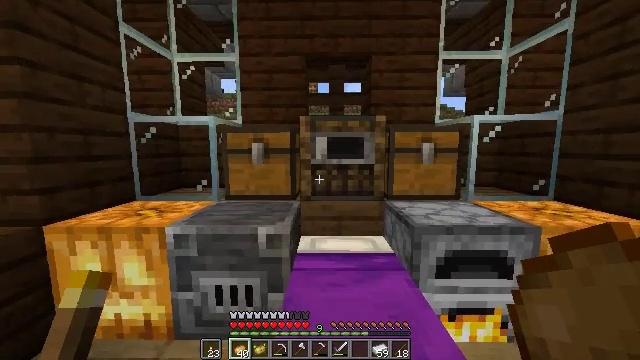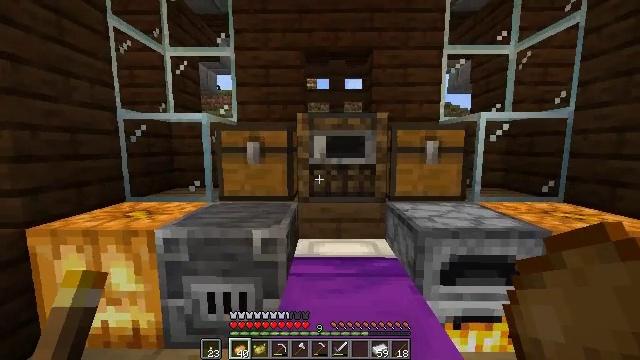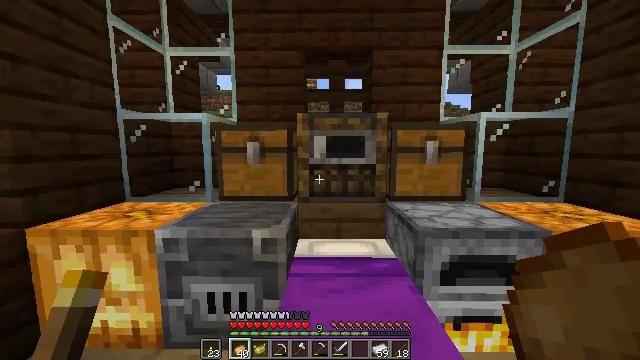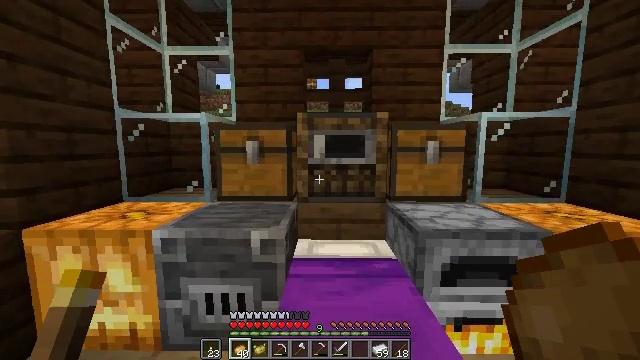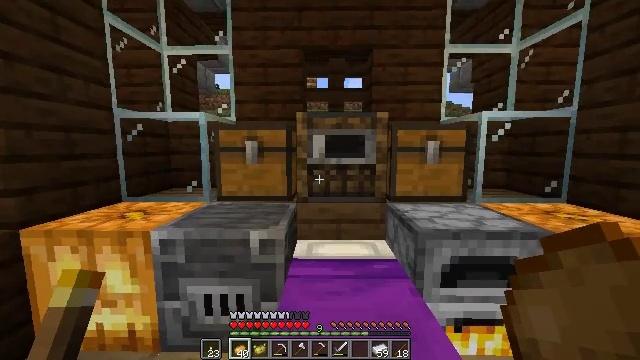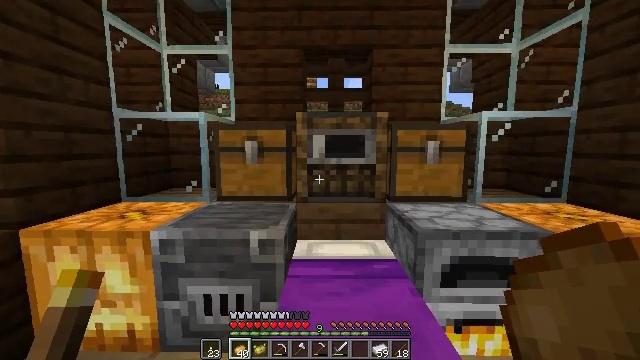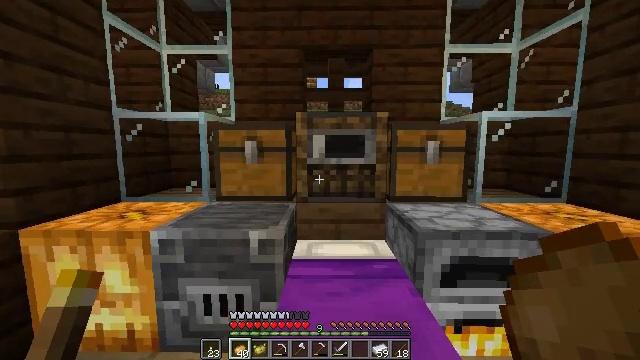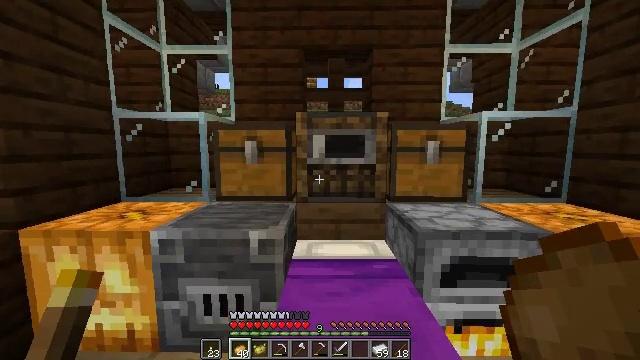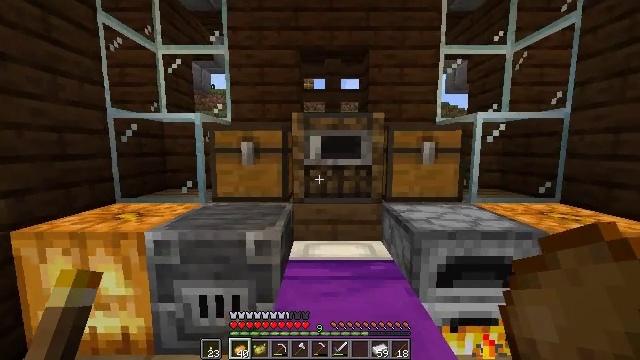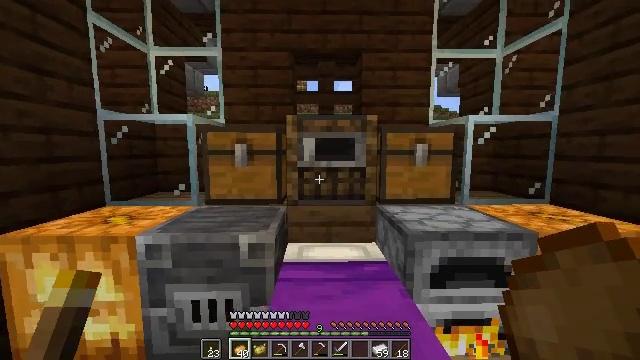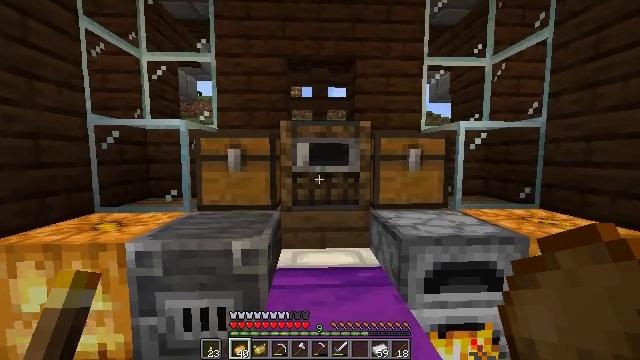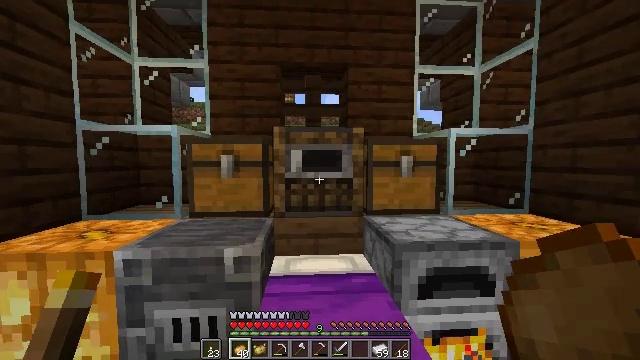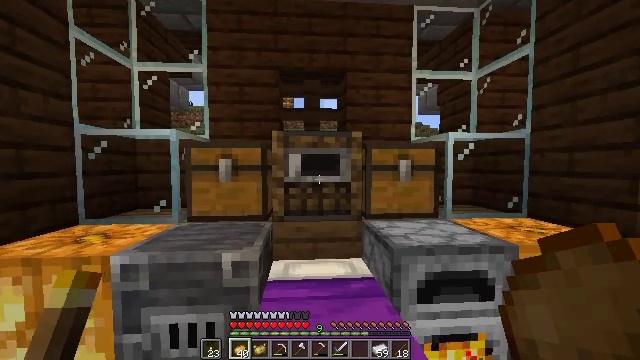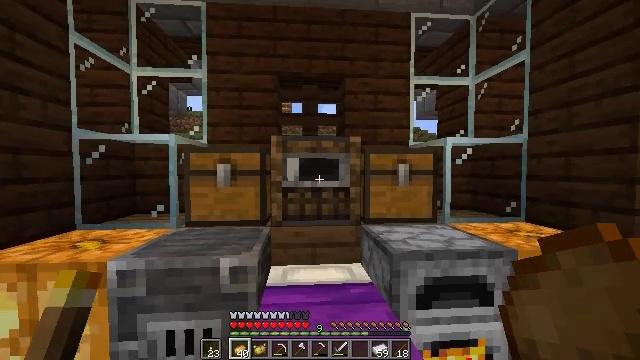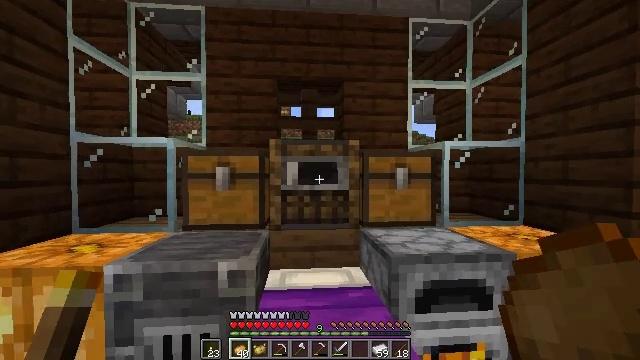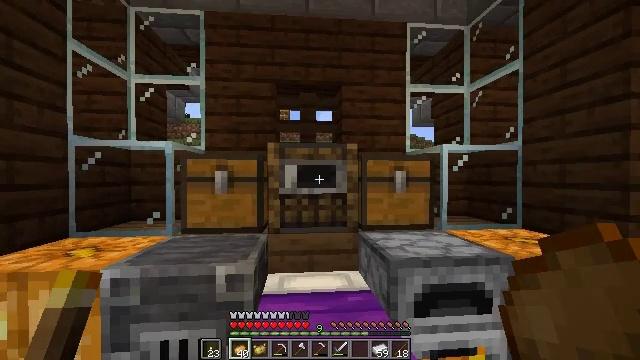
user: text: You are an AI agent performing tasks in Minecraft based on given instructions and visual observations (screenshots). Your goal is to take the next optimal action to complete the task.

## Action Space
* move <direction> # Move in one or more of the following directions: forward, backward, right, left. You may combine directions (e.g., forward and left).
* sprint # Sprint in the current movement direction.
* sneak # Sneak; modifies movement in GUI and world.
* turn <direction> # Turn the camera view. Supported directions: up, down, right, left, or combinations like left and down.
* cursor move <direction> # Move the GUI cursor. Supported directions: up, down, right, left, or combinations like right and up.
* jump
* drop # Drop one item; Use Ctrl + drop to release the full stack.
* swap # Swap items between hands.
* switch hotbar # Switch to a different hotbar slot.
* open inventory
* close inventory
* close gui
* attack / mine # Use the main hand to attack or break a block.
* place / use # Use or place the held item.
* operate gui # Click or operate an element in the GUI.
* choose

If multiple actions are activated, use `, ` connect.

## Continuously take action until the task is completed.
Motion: motion action
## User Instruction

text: Open the furnace and bake a potato.
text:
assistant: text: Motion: no_op
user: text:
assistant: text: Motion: no_op
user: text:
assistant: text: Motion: no_op
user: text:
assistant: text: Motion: no_op
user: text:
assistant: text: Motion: no_op
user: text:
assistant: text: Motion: no_op
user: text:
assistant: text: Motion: no_op
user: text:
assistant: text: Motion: no_op
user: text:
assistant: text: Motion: turn right
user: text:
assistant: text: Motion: turn right and up
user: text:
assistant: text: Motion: turn right and up
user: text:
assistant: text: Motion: no_op
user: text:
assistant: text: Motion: turn up
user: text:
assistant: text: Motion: no_op
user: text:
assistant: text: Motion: no_op
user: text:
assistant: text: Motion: no_op
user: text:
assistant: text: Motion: no_op
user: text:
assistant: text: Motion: no_op
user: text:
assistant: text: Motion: no_op
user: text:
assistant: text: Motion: no_op
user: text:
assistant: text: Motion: no_op
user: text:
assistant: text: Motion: no_op
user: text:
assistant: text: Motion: no_op
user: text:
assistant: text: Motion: no_op
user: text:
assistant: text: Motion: no_op
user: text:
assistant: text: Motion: no_op
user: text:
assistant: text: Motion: no_op
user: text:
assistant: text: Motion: no_op
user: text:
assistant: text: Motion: no_op
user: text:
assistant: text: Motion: no_op